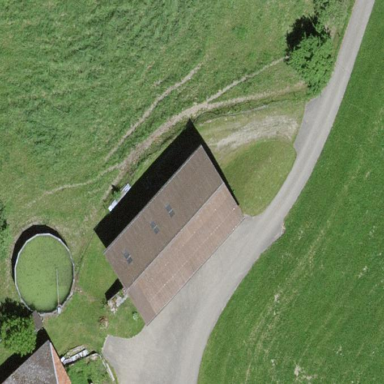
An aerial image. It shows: Shed.